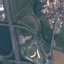
Land use / land cover class: Highway